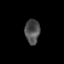
Tissue: skin
Cell type: Epithelial cells
Senescence score: 0.2531
Nuclear area (px): 359
Mean DAPI intensity: 76.964